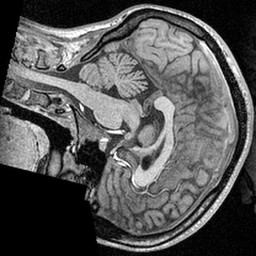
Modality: T1w
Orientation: sagittal